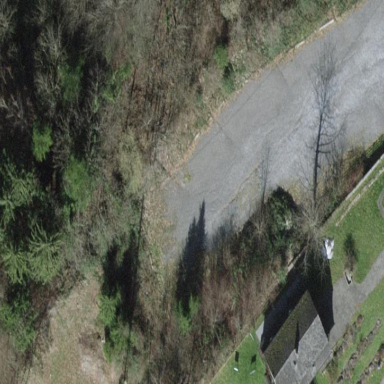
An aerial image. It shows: Parking area with gravel surface.